Interaction volume radius: 5 \u00c5
Interaction volume height: 20 \u00c5
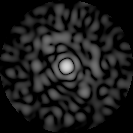
Disorder parameter: 0.8178